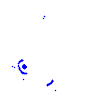
Particle: electron